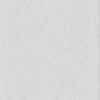
Label: dusty